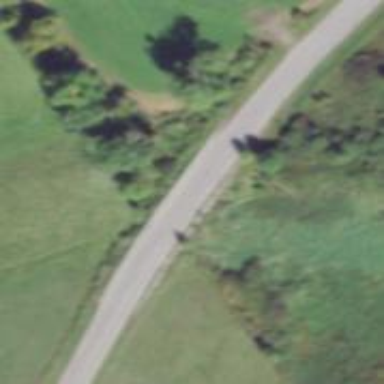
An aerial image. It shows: Secondary road.